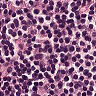
Metastatic tissue present: no